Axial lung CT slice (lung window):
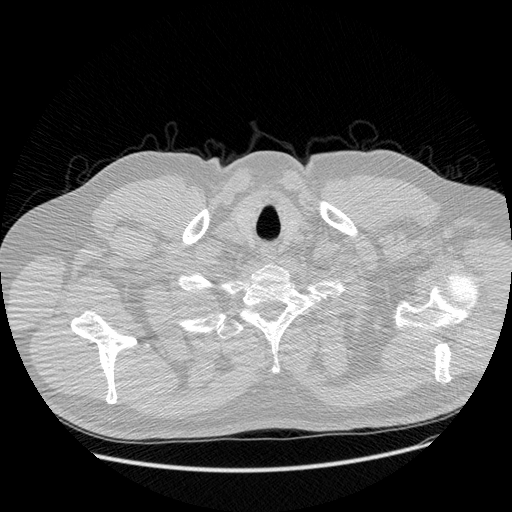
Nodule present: no